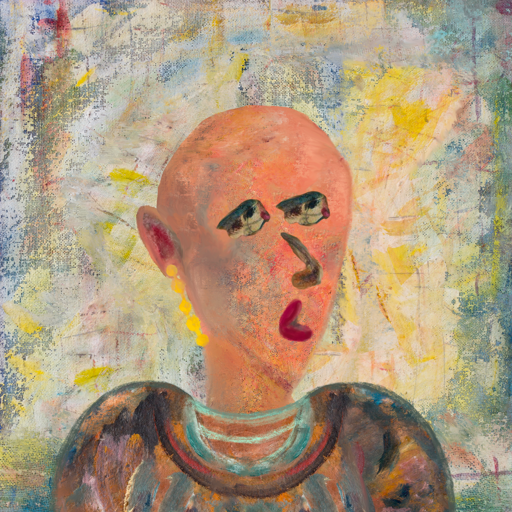
Background: Irani, Head And Neck Side: Irani, Face Side: Pipe, Bust: Boggyland, Hair Side: Blank, Head Accessory: Blank, Second Necklace: Blank, Necklace: Blank, Baby: Blank